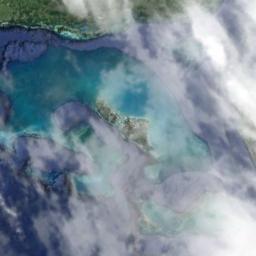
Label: cloud